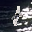
Label: 1